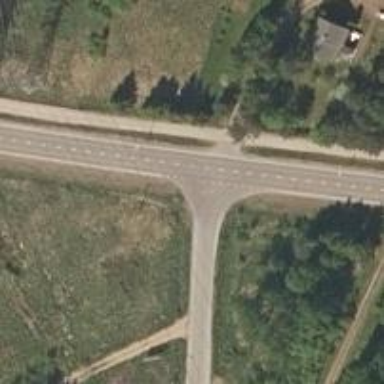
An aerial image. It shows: Asphalt cycleway.